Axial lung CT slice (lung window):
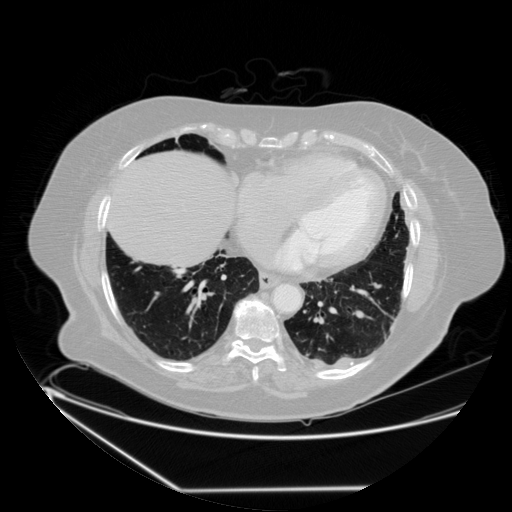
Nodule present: no